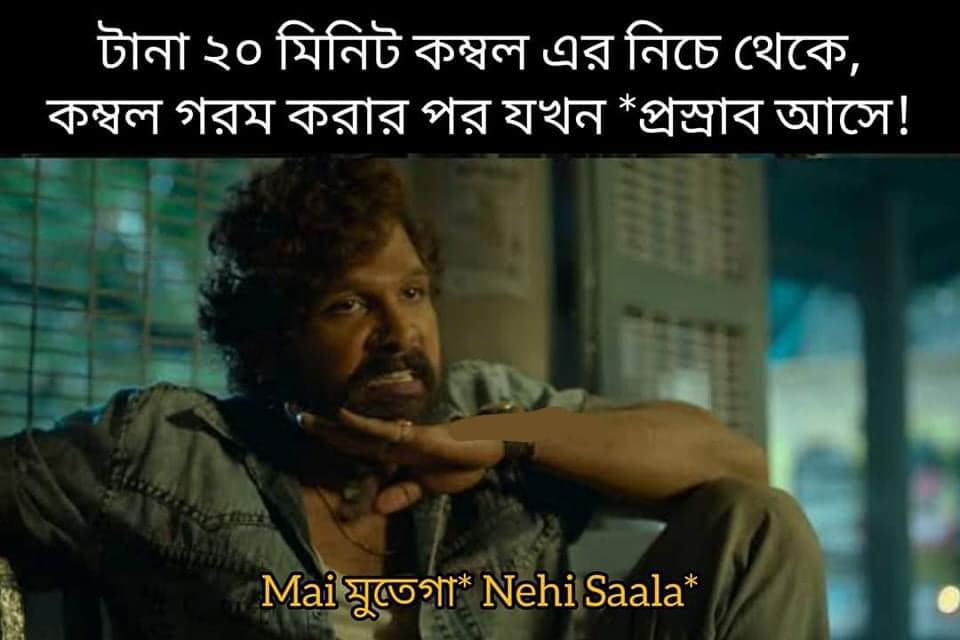
Caption: টানা ২০ মিনিট  কম্বল এর নিচে থেকে, কম্বল গরম করার পর যখন *প্রস্রাব আসে !    Mai মুতেগা*  Nehi Saala*
Label: non-hate